Field crop: maize
Growth stage: 2
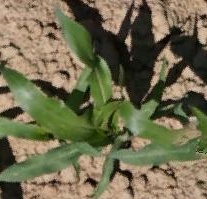
Species: maize